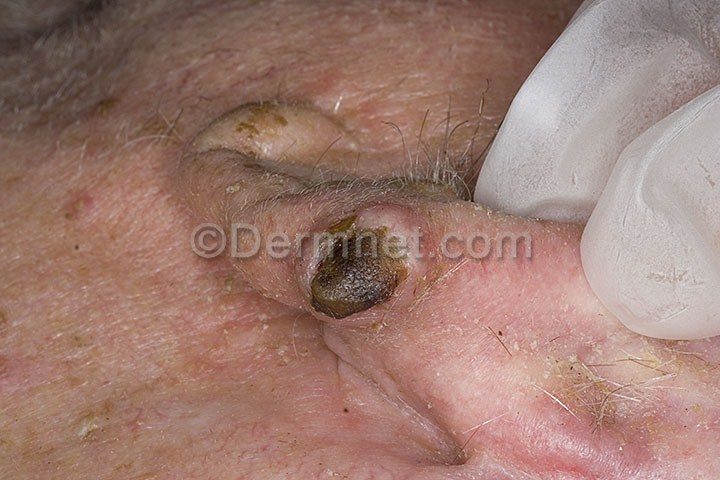
Disease: Seborrheic Keratoses and other Benign Tumors